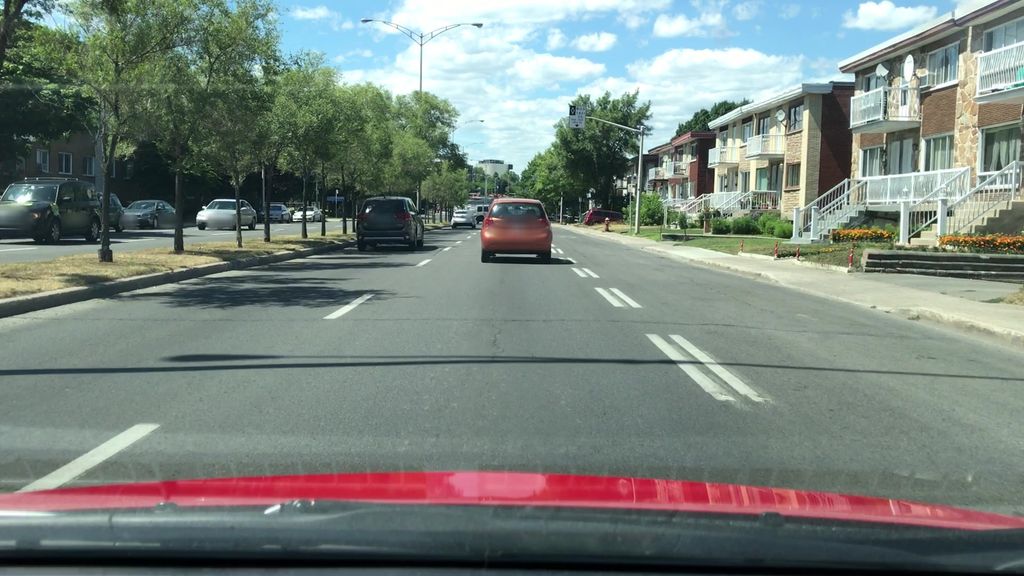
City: montreal